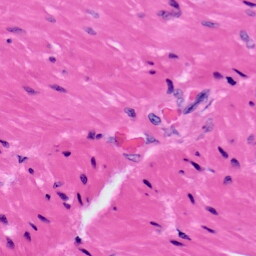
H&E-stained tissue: Prostate